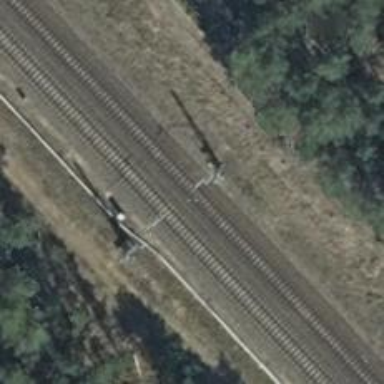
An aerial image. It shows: Milestone along the railway with catenary mast.